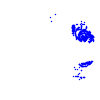
Particle: kaon